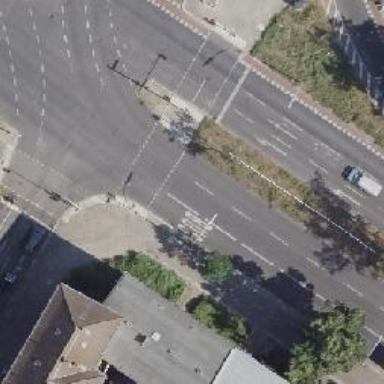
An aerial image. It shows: Footway crossing with island.